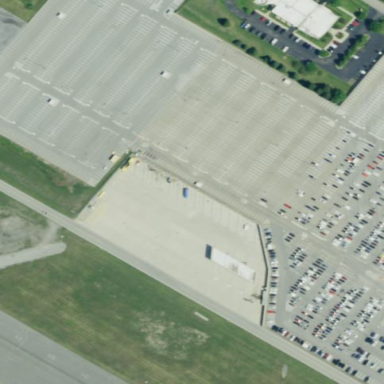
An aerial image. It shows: Parking area with asphalt surface.